Question: i am trying to add a new syscall to freebsd 8. i am using freebsd on VMplayer .when i trying to
compile the module i give this error :

my code is(i also have a Makefile file) :
'''
#include <sys/param.h>
#include <sys/types.h>
#include <sys/proc.h>
#include <sys/module.h>
#include <sys/sysent.h>
#include <sys/kernel.h>
#include <sys/systm.h>
#include <sys/sysproto.h>
struct user_datas{
};
static char* rot13func(struct thread* td , void* args)
{
struct user_datas* upp=args;
char* myarray=(upp->input);
return myarray;
}
static struct sysent rot13func_sysent={
1,
rot13func
};
static int offset=NO_SYSCALL;
static int load (struct module *module , int cmd, void *arg)
{
int error=0;
switch(cmd){
case MOD_LOAD:
break;
case MOD_UNLOAD:
break;
default:
error=EOPNOTSUPP;
break;
}
return(error);
}
SYSCALL_MODULE(rot13func, &offset , & rot13func_sysent , load, NULL);
'''
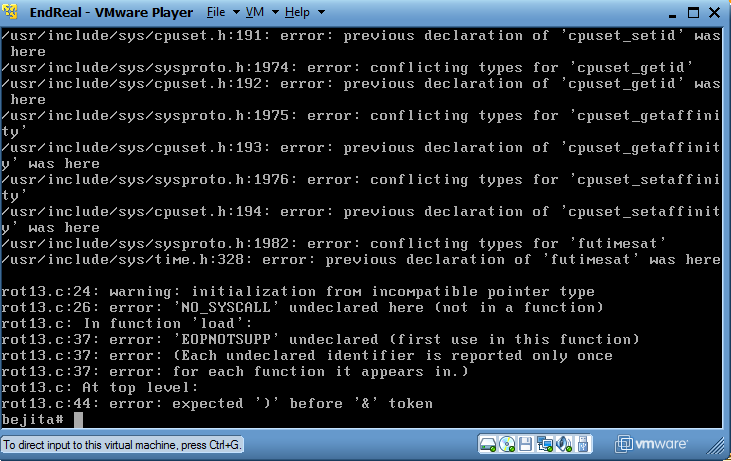
Answer: It looks like your Makefile is incorrect and uses wrong include paths. Try using one from the '/usr/share/examples/kld/syscall/module/' example, which looks like:
'''
# Makefile for building the sample syscall module
# $FreeBSD: src/share/examples/kld/syscall/module/Makefile,v 1.2 2001/09/18 12:03:42 ru Exp $
KMOD= syscall
SRCS= syscall.c
.include <bsd.kmod.mk>
'''
It will do appropriate steps to set up proper module build environment for you.